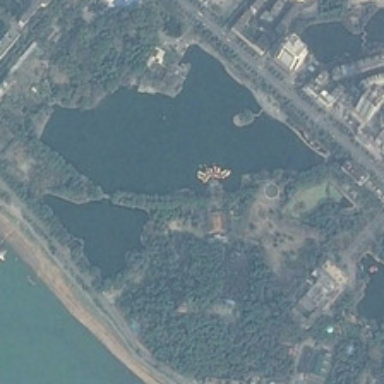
A park with a pond and many green trees is near some buildings and a river .